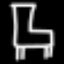
Label: chair